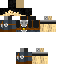
A male skeleton skin with dark skin, wearing brown helmet dressed in a black armor chest and brown pants, featuring a closed mouth.